Interaction volume radius: 5 \u00c5
Interaction volume height: 20 \u00c5
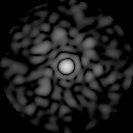
Disorder parameter: 0.8246